Question: I use Jasper to export some Lists to a word document (docx). This works completely fine, but when I try to add a new line the new line is only a few pixels high, at most, so any text in this line will be unreadable. This is a problem because I sometimes need to adjust some of the text and new lines may be necessary.
Here's my .jrxml (left out the irrelevant parts)
'''
<?xml version="1.0" encoding="UTF-8"?>
<jasperReport xmlns="http://jasperreports.sourceforge.net/jasperreports" xmlns:xsi="http://www.w3.org/2001/XMLSchema-instance" xsi:schemaLocation="http://jasperreports.sourceforge.net/jasperreports http://jasperreports.sourceforge.net/xsd/jasperreport.xsd" name="certificate" pageWidth="595" pageHeight="842" columnWidth="515" leftMargin="40" rightMargin="40" topMargin="20" bottomMargin="20" uuid="1b93a61f-7160-4777-a000-60fff794041b">
<property name="ireport.zoom" value="1.0"/>
<property name="ireport.x" value="0"/>
<property name="ireport.y" value="0"/>
<detail>
<band height="152" splitType="Stretch">
<subreport>
<reportElement uuid="bb1289d7-18dd-4447-a534-cf612050abc8" positionType="Float" x="0" y="38" width="514" height="38" isRemoveLineWhenBlank="true"/>
<subreportParameter name="textModulesHeader">
<subreportParameterExpression><![CDATA[]]></subreportParameterExpression>
</subreportParameter>
<dataSourceExpression><![CDATA[new net.sf.jasperreports.engine.data.JRBeanCollectionDataSource($P{textModules})]]></dataSourceExpression>
<subreportExpression><![CDATA["textModules.jasper"]]></subreportExpression>
</subreport>
</band>
</detail>
</jasperReport>
'''
This is what it looks like when I add a new line and enter some text
Is there any way to fix this weird behaviour of jasper or is there any alternative that I ca n use?
Thanks for any help.
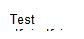
Answer: I was able to fix this by adding this property :
'''
<property name="net.sf.jasperreports.export.docx.flexible.row.height" value="true"/>
'''